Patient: sex M, age 50
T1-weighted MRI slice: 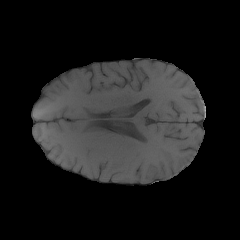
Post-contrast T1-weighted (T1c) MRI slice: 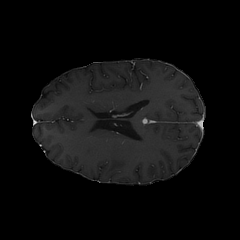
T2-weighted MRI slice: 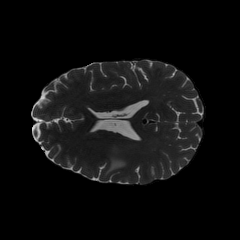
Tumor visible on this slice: yes
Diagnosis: Glioblastoma, IDH-wildtype
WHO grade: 4